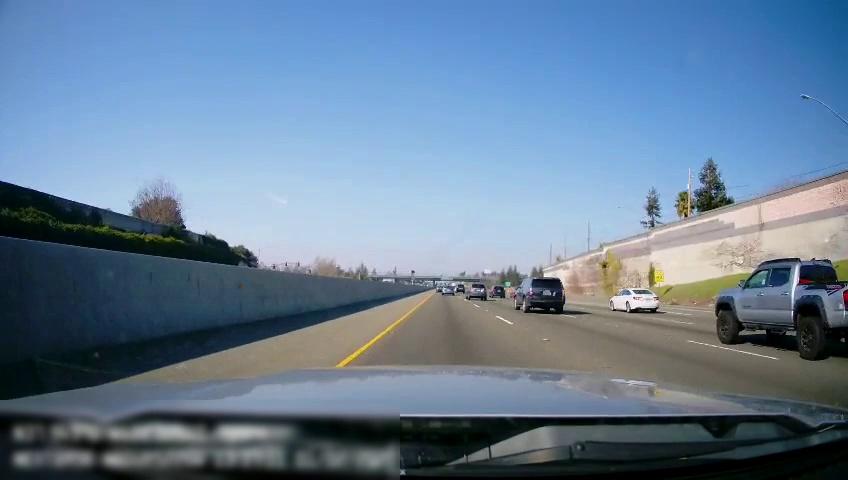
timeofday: Day
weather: Sunny
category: Drivable Space
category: Vehicles | SUV
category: Vehicles | Truck
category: Vehicles | Car
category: Vehicles | SUV
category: Vehicles | Car
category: Vehicles | SUV
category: Lanes | Current Lane
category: Lanes | Current Lane
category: Lanes | Alternate Lane
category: Lanes | Alternate Lane
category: Lanes | Alternate Lane
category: Traffic | Signs